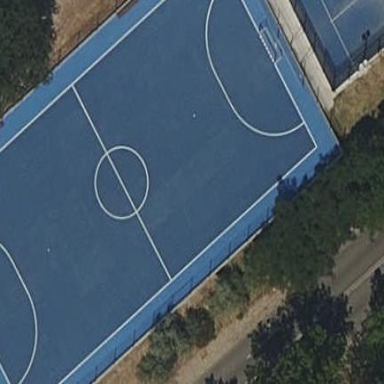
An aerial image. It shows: Futsal pitch with concrete surface.